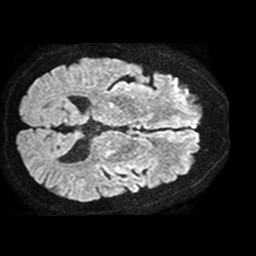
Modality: TRACE
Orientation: axial
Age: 54
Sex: male
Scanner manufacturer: philips
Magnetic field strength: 1.5 T
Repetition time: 3.509 s
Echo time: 0.09257 s